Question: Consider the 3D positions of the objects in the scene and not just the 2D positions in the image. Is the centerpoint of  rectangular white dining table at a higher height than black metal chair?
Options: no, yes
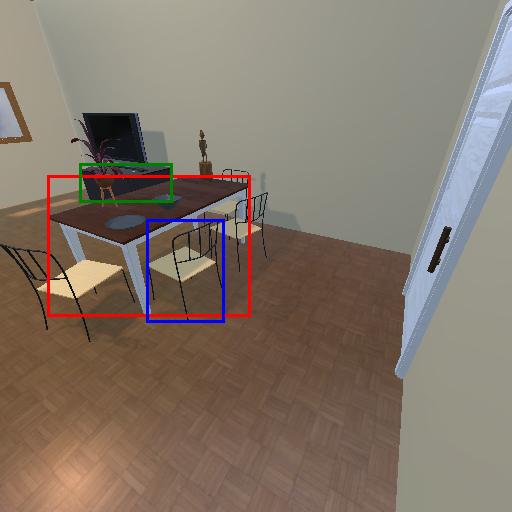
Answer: no